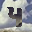
Label: 4